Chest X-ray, PA view. Patient: 47 years old, sex M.
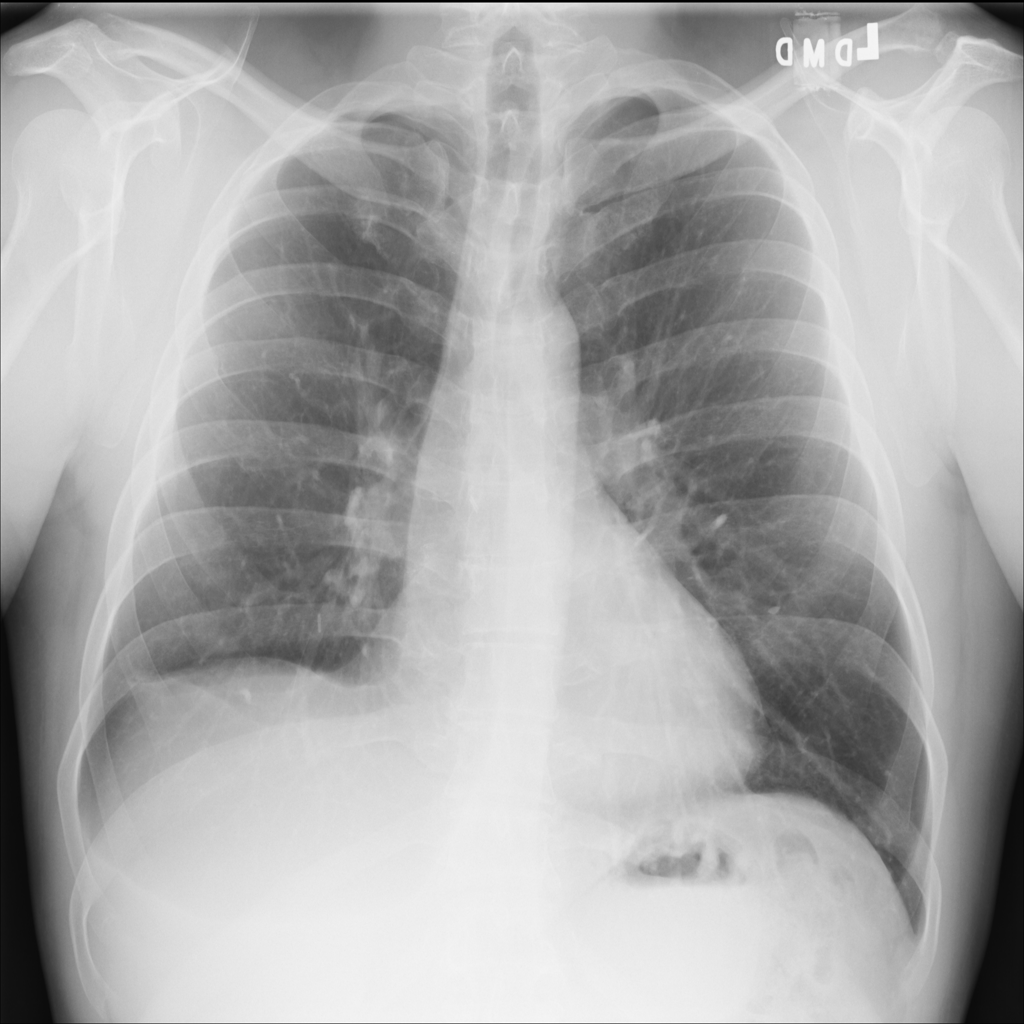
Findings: No Finding